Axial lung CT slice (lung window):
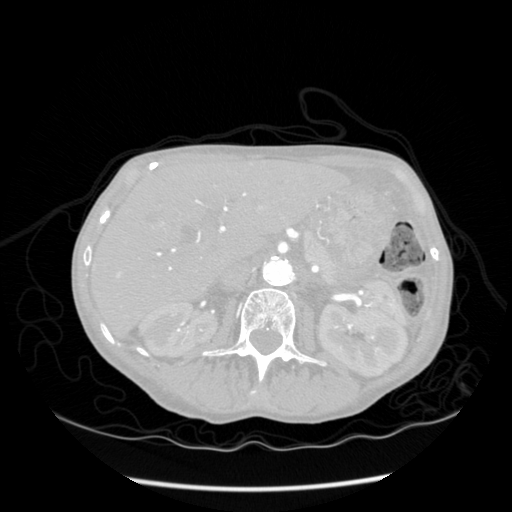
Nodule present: no